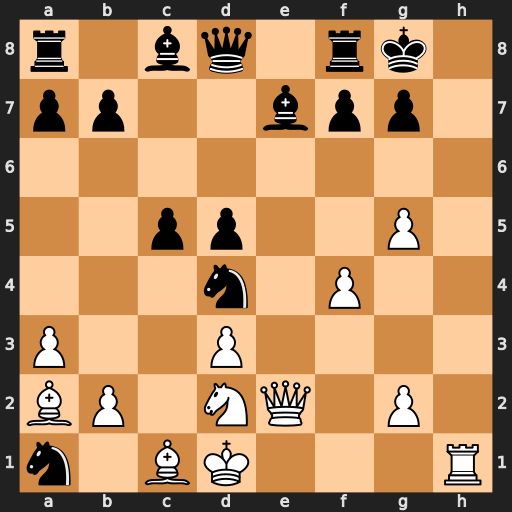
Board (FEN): r1bq1rk1/pp2bpp1/8/2pp2P1/3n1P2/P2P4/BP1NQ1P1/n1BK3R
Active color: w
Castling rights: -
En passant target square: -
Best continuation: Qh5 Bg4+ Qxg4 Bxg5 fxg5